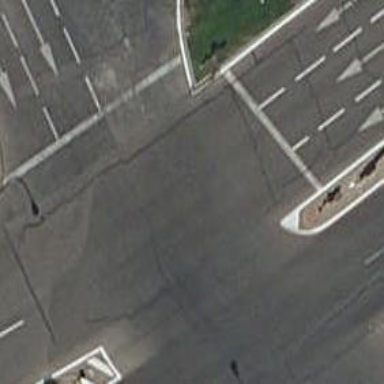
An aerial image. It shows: Secondary road with asphalt surface.